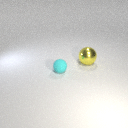
large yellow metal sphere behind small cyan rubber sphere